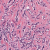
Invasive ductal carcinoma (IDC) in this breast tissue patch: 1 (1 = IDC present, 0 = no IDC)